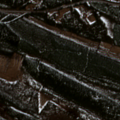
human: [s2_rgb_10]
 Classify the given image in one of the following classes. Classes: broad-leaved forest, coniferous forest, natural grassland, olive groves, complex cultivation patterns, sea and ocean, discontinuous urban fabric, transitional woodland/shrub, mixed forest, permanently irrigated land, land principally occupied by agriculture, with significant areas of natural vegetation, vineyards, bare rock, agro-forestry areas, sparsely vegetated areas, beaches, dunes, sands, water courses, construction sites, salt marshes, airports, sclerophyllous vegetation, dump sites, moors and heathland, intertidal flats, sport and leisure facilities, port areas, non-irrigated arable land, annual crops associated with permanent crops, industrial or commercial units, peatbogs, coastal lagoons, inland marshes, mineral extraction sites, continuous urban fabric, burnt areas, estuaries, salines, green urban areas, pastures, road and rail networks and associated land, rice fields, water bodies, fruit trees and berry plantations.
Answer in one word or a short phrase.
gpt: coniferous forest